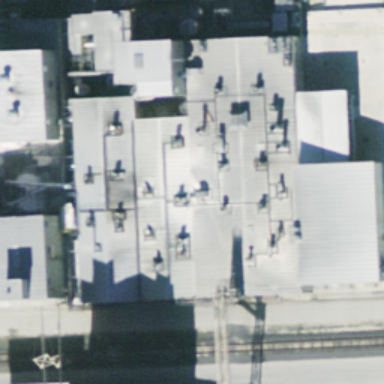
There are some buildings with grey roofs .